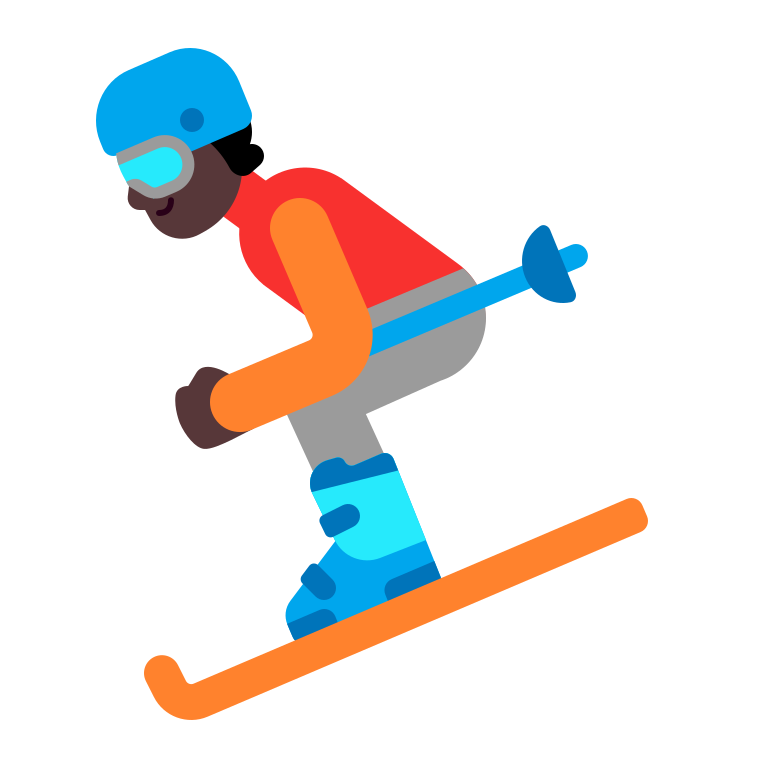
skier flat dark